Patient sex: F
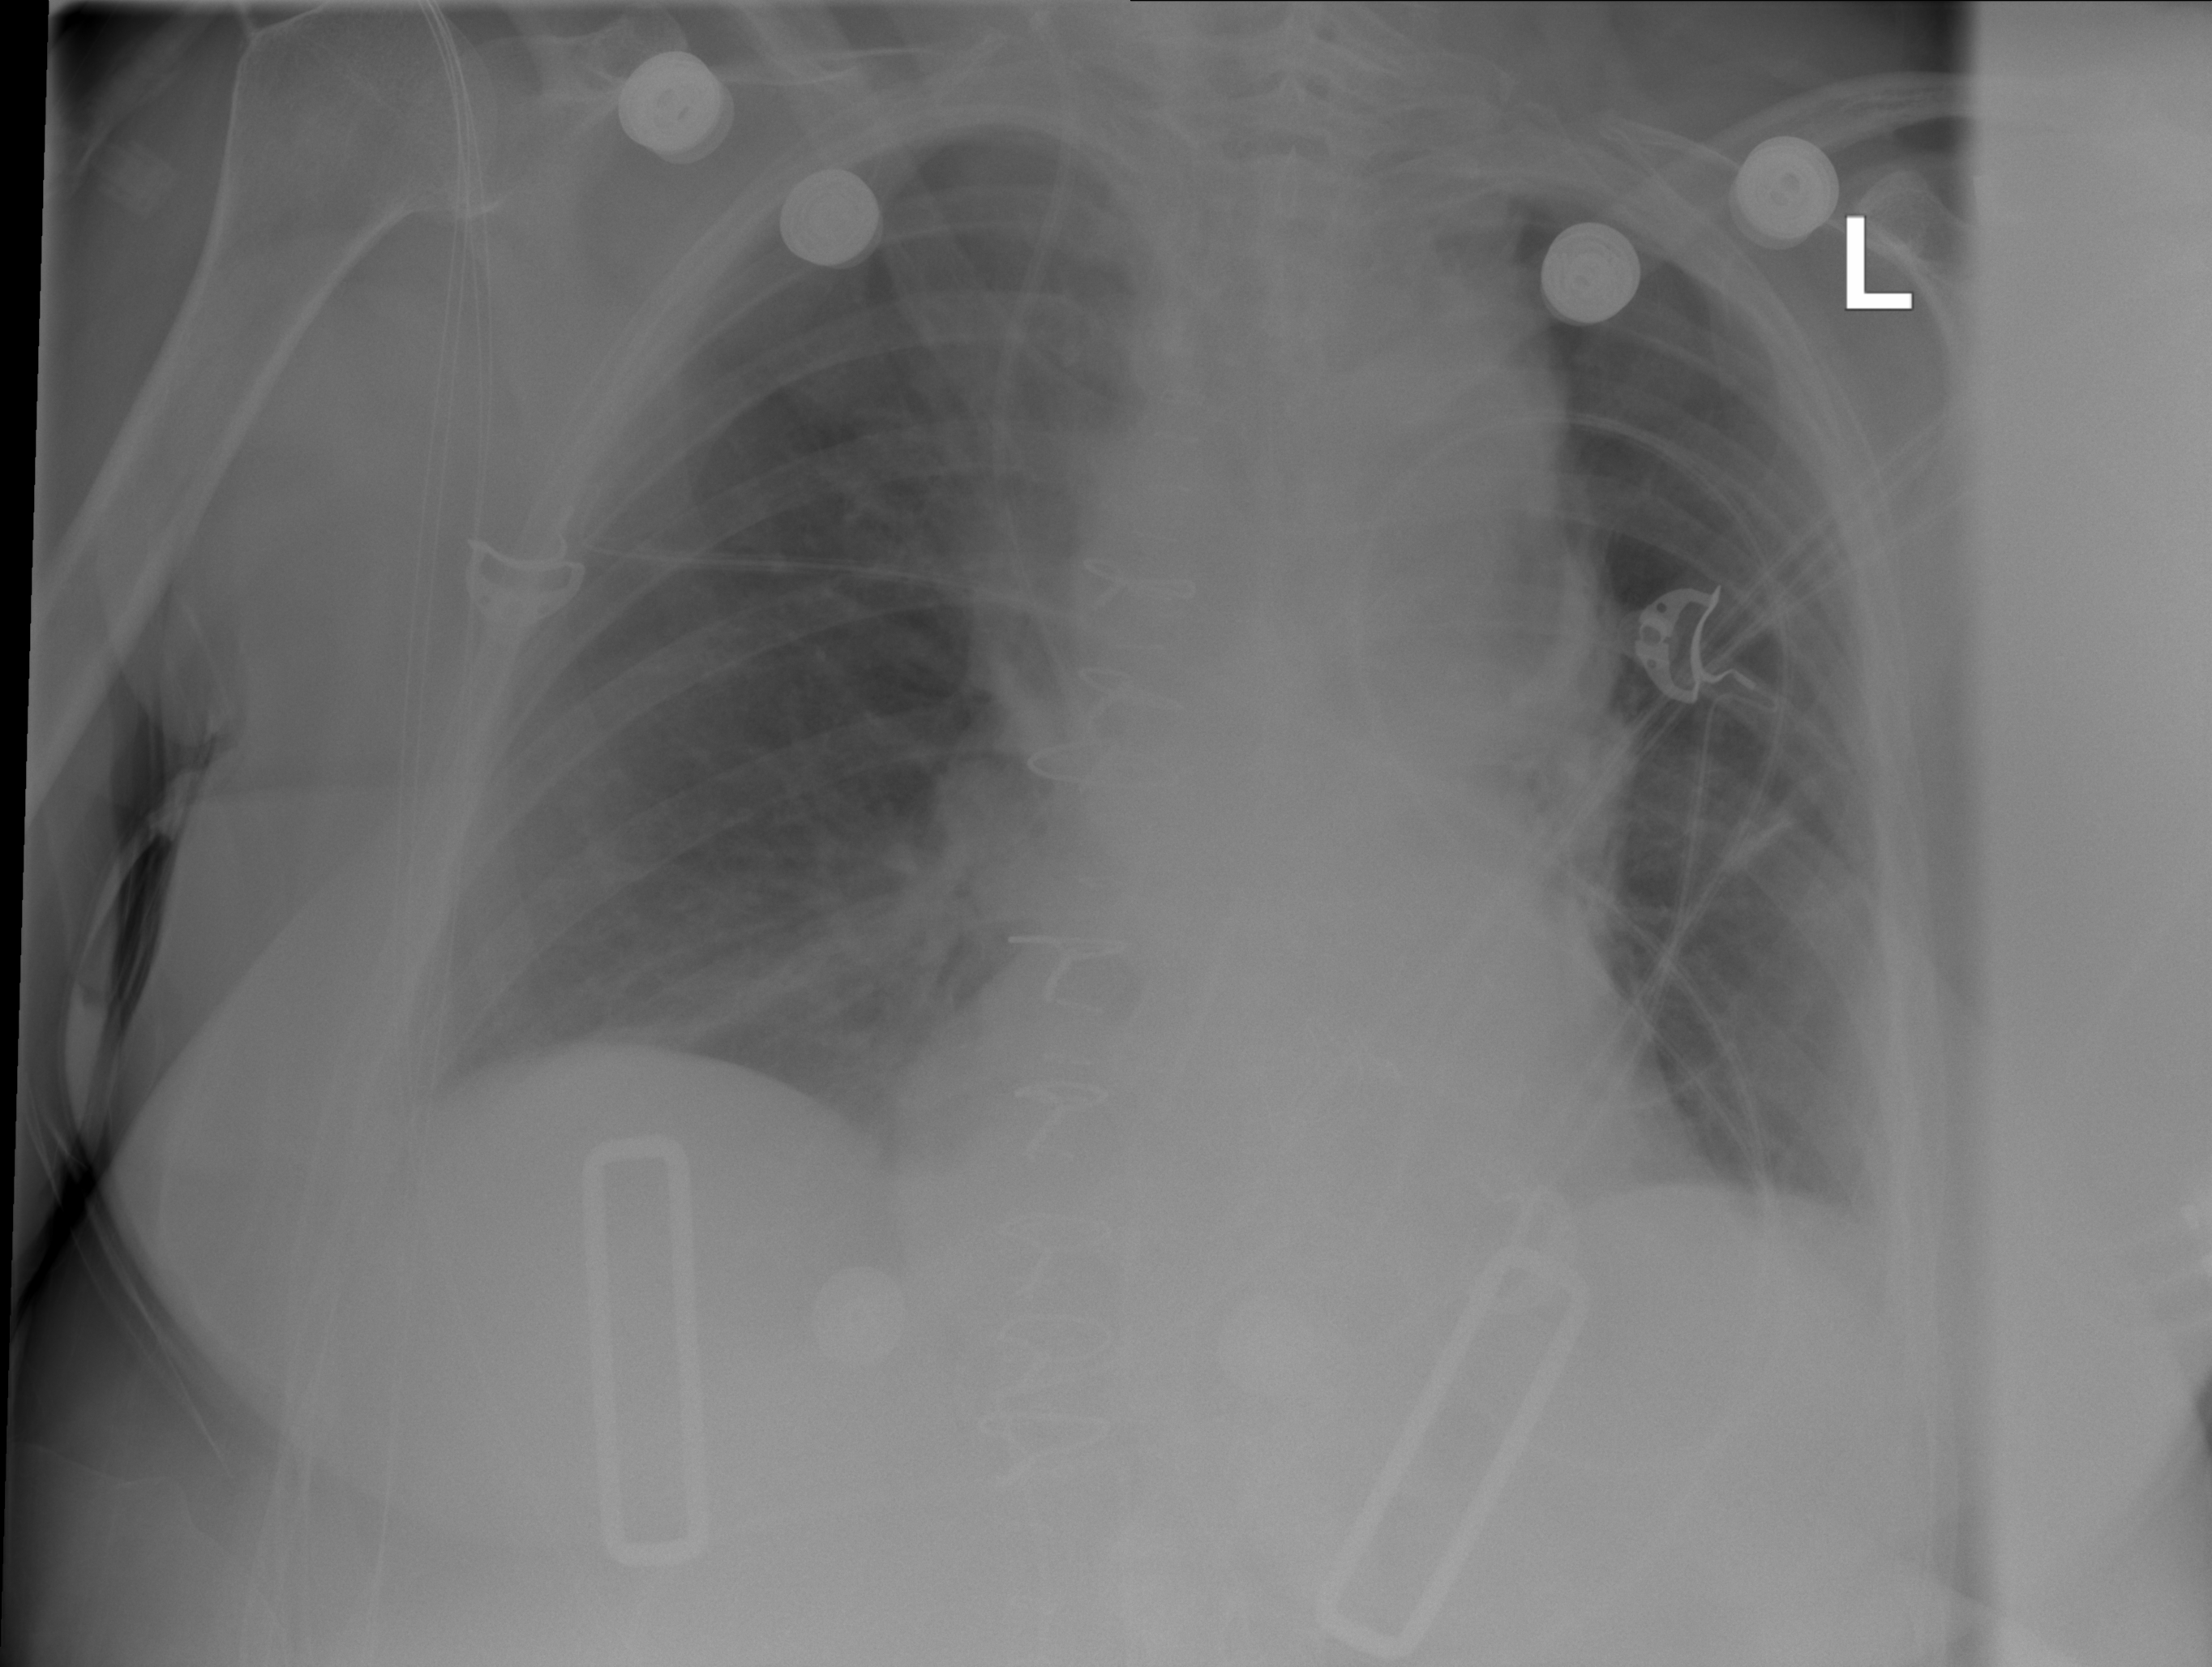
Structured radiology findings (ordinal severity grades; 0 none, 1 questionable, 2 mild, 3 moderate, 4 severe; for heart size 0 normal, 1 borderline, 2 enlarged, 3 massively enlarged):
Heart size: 0
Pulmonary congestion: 2
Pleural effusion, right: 0
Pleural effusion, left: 2
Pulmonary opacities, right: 0
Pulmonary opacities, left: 0
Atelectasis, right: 0
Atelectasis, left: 2